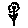
Label: flower